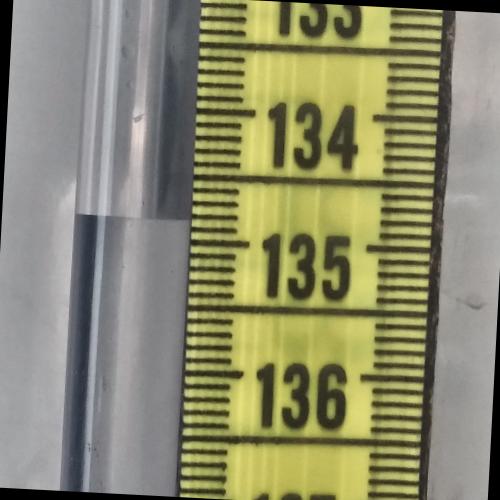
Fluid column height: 134.8 cm